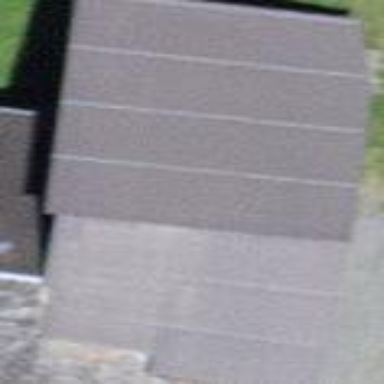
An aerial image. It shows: Rural barn.